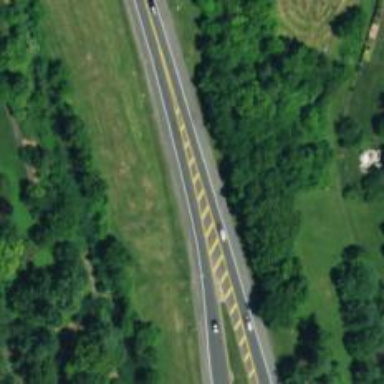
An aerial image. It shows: Asphalt trunk highway which is also expressway.